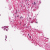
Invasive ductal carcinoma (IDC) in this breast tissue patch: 0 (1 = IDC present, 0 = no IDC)